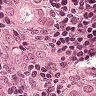
Metastatic tissue present: yes